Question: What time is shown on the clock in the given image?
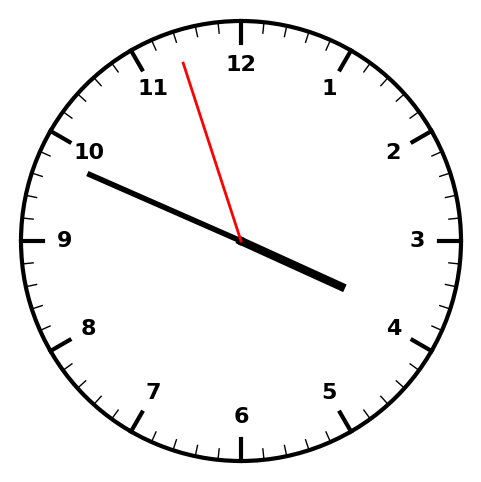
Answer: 03:48:57